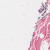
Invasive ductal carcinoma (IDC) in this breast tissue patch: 0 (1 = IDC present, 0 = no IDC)